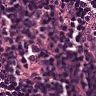
Metastatic tissue present: no